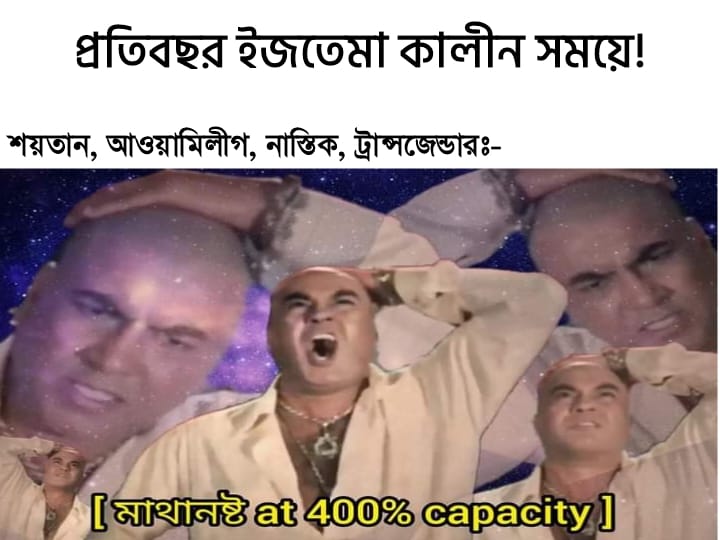
Text: প্রতি বছর ইজতেমা কালীন সময়ে  শয়তান আওয়ামি লীগ নাস্তিক ট্রান্সজেন্ডার মাথা নষ্ট
Label: Hate
Hate category: Political
Targeted group: Organization